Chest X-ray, PA view. Patient: 28 years old, sex M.
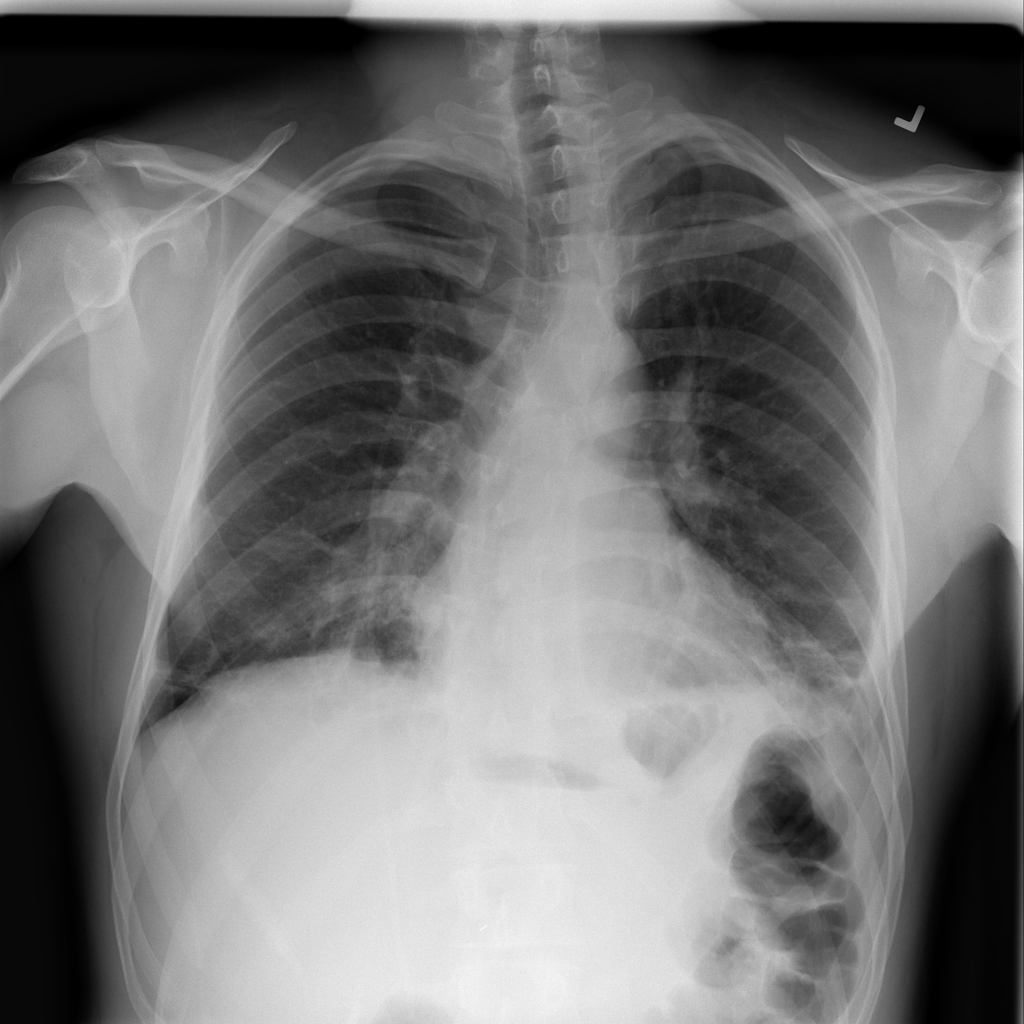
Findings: Atelectasis